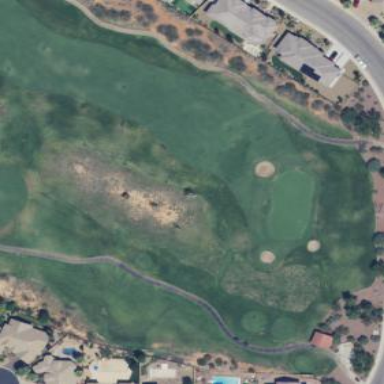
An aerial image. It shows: Rough grassy area used for golf.